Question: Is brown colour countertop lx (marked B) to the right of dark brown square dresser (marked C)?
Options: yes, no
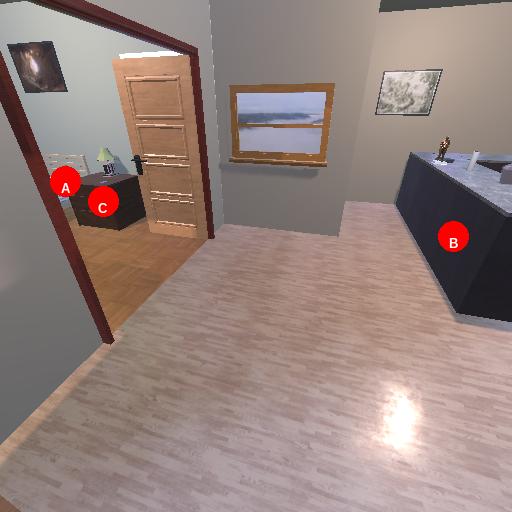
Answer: yes